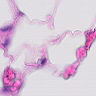
Metastatic tissue present: no